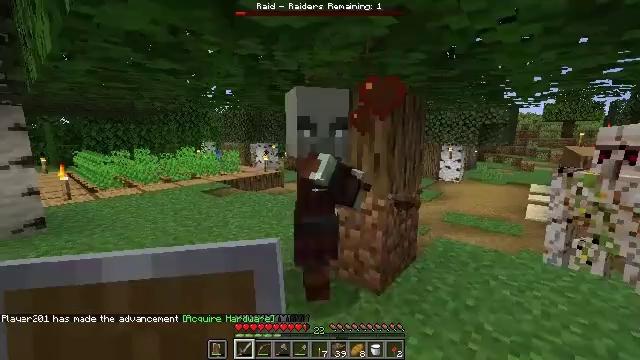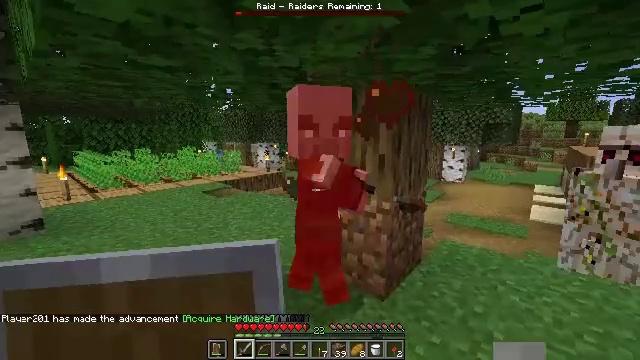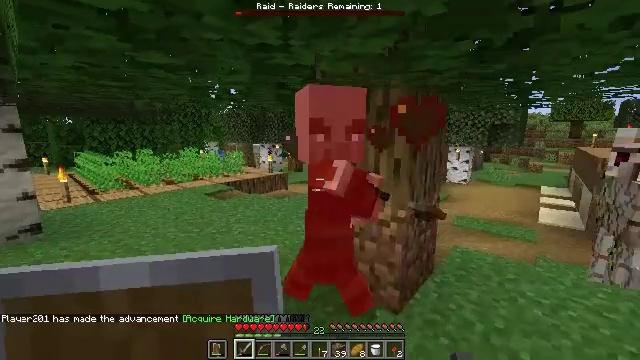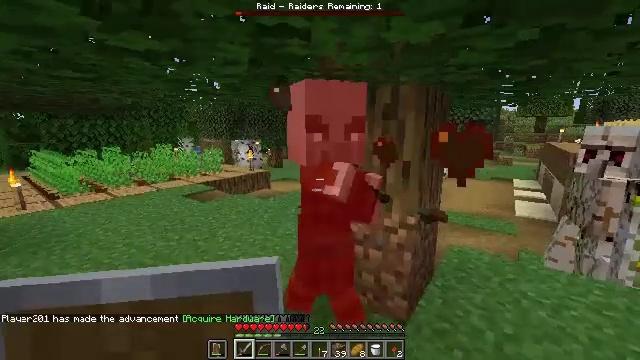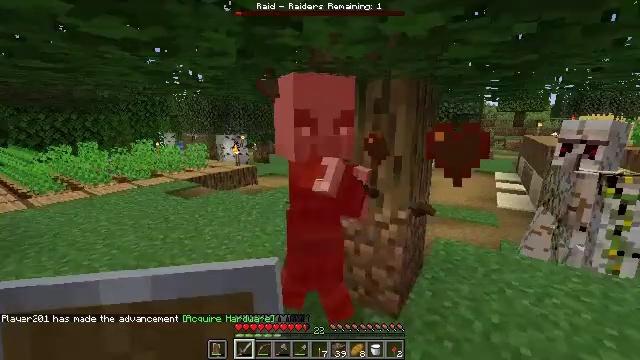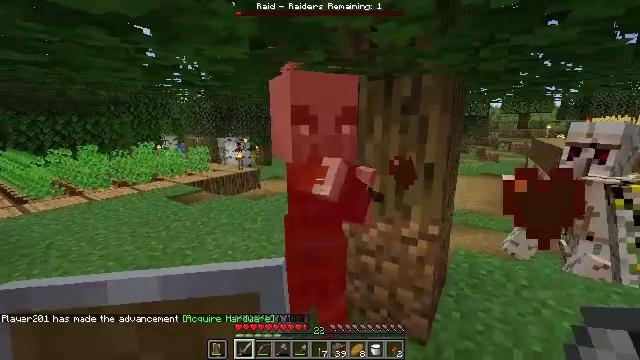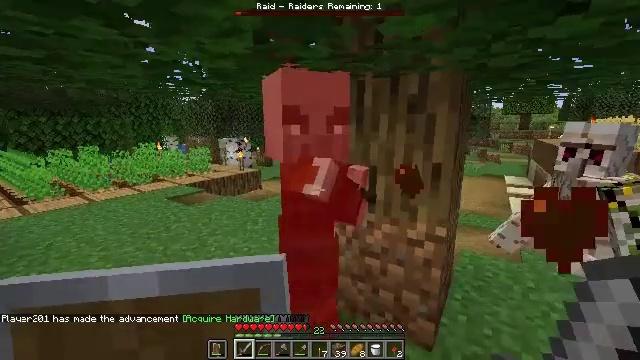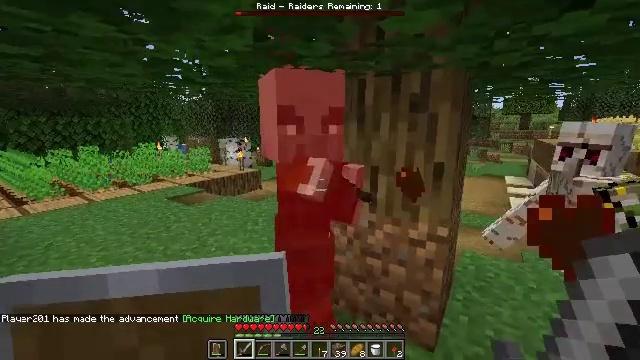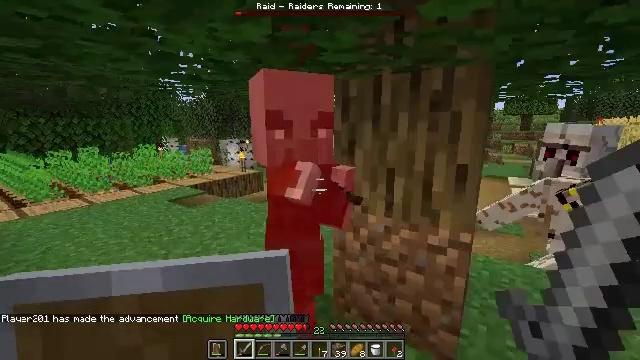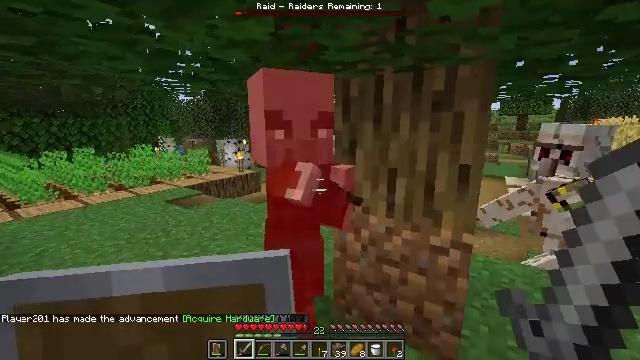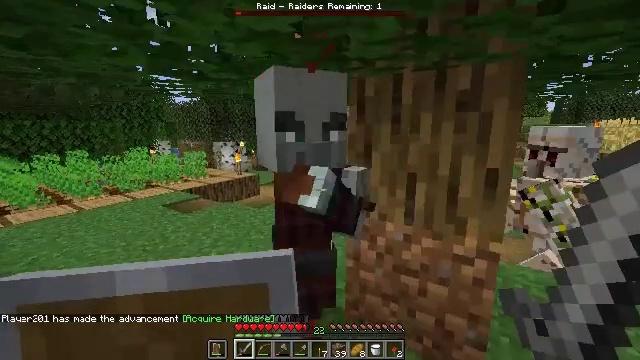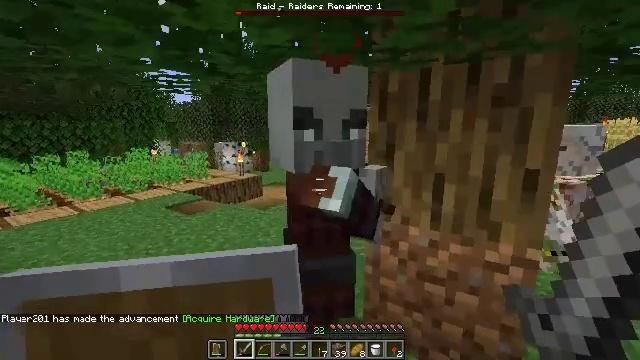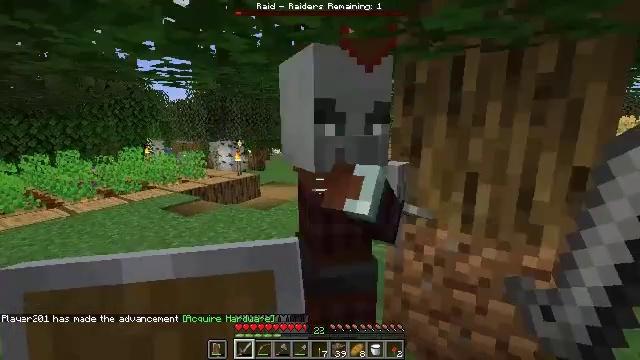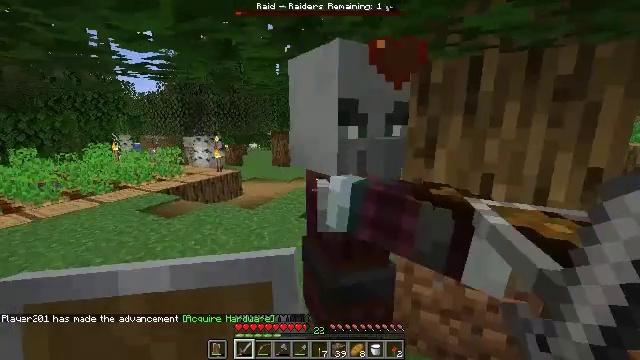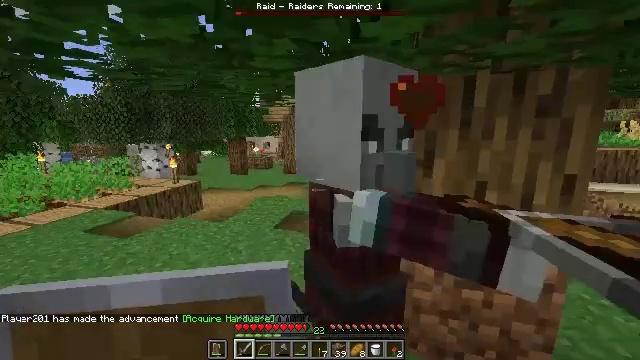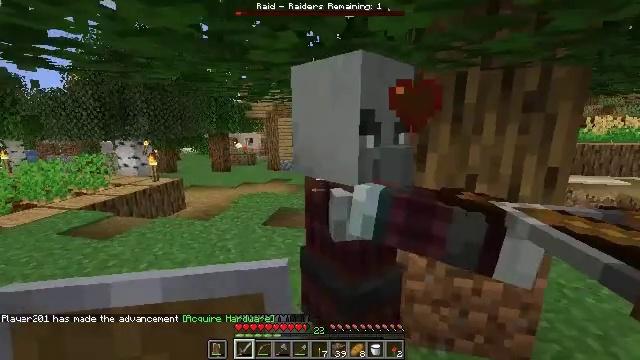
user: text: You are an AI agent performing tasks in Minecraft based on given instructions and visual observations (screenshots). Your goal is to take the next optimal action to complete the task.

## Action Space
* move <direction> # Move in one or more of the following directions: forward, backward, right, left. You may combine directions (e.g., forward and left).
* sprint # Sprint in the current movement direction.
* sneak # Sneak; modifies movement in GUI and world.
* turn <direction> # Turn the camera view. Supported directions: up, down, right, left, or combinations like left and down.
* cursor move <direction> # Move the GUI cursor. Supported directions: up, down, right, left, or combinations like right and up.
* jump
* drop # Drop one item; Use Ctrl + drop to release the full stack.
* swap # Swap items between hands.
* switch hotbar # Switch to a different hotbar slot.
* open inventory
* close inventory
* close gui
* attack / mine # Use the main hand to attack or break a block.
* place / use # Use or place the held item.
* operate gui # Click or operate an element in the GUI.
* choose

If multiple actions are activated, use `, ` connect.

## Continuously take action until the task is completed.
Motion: motion action
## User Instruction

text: Kill a pillager.
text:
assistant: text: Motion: move forward and move left, attack / mine
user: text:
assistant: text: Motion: move forward and move left, attack / mine
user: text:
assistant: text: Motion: move forward and move left, turn right, attack / mine
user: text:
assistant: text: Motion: move forward, turn right and down, attack / mine
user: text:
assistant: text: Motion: attack / mine
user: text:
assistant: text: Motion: attack / mine
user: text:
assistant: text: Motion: attack / mine
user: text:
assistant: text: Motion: move forward and move left, attack / mine
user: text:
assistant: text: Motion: move forward and move left, attack / mine
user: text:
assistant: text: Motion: move forward and move left
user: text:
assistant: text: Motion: move forward and move left
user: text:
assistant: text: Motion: move left, turn right
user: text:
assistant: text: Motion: move left, turn right and down, attack / mine
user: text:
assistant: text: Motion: move left, turn right and up, attack / mine
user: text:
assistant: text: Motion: turn right, attack / mine
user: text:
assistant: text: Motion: turn right and up, attack / mine
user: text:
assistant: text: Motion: attack / mine
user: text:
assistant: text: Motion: move back, turn right and up, attack / mine
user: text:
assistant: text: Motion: attack / mine